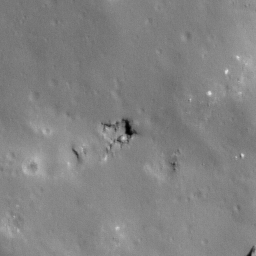
Pit: Oday 2
Host crater: Oday
Host type: impact_melt
Lunar coordinates: latitude -30.946, longitude 158.064